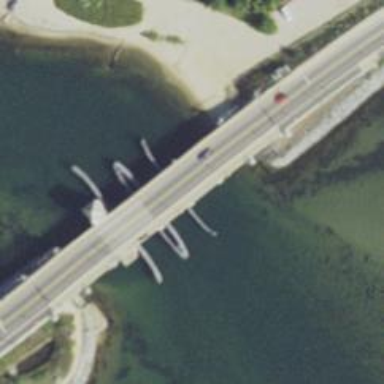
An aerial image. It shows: Movable bridge for cyclists on cycleway.